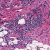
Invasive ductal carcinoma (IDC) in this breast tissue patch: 1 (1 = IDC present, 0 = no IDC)